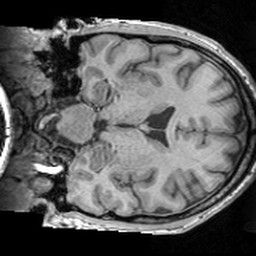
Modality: T1w
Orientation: coronal
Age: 30
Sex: male
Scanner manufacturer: siemens
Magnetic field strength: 3 T
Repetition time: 1.63 s
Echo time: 0.00311 s